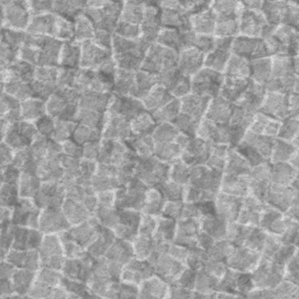
Label: frost